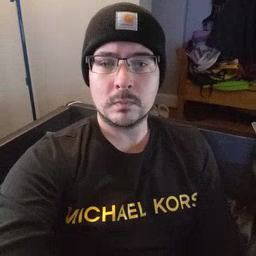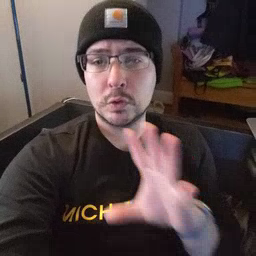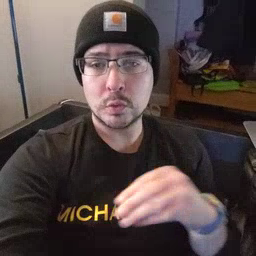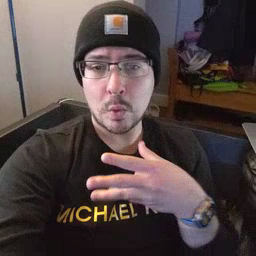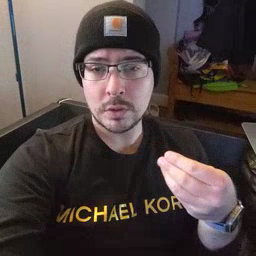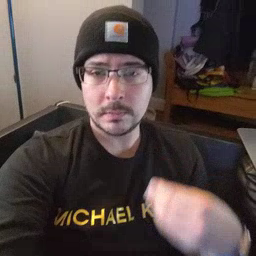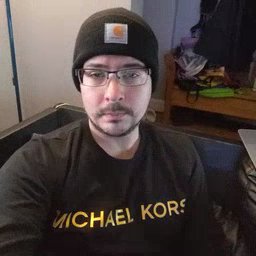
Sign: story